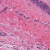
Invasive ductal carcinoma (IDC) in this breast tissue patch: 0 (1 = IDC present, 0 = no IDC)